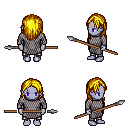
a pixel art fantasy rpg character, female body template, dark elf, purple skin, chain mail, metal pants, blonde long hairstyle, spear, four views (front, back, left, right), 2x2 character sprite sheet, small pixel art, hard edges, no anti-aliasing